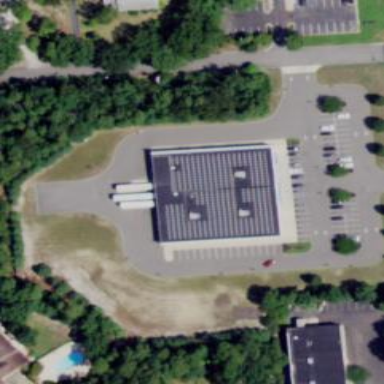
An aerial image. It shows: Building.